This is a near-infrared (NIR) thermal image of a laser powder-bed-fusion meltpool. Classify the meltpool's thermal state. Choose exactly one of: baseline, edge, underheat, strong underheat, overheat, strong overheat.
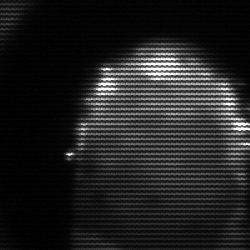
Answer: baseline